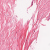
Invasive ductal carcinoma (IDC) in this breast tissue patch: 0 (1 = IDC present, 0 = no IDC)